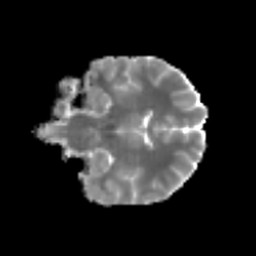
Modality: MD
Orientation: coronal
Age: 25
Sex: female
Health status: healthy
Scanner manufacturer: siemens
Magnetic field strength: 3 T
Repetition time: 3.6 s
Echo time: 0.0964 s